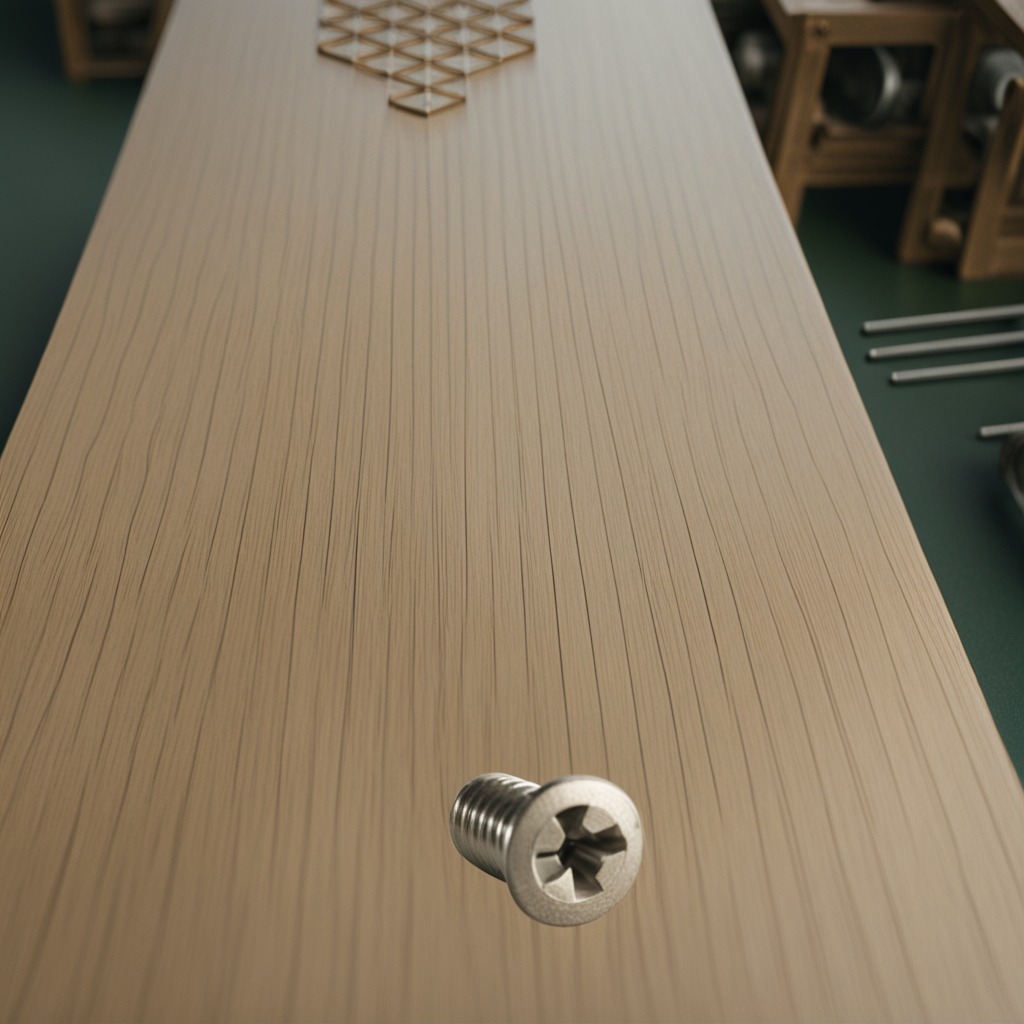
A metal screw is lying on the workbench inside a coastal fishing gear workshop.